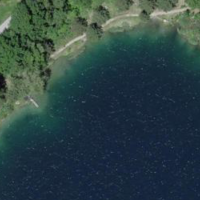
EUNIS habitat code: 14
Species observed at this site:
Cornus sanguinea
Berberis vulgaris